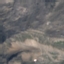
Land use / land cover: HerbaceousVegetation